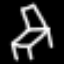
Label: chair